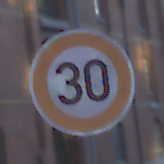
Verkehrszeichen: Geschwindigkeit30
Umgebung: Outdoor, Urban
Tageszeit: SunriseSunset
Wetter: Clear
Licht: Natural
Jahreszeit: NotSpecified
Kontrast: MediumContrast